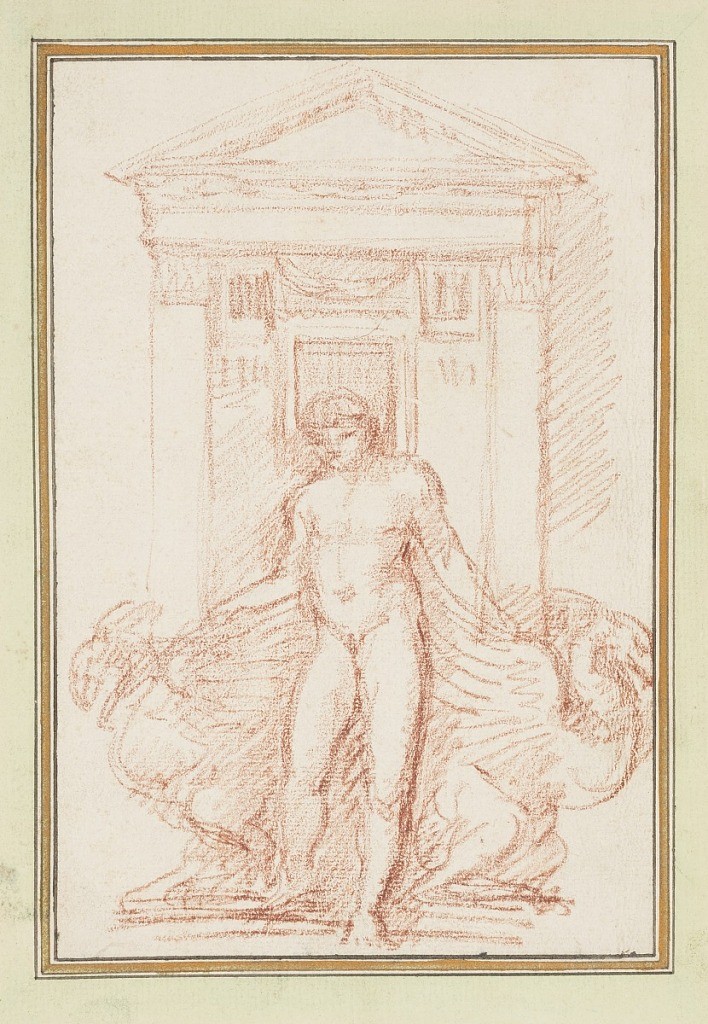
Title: Doorway with nude figure and winged creatures
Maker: Jean-Robert Ango, French, active in Rome 1759 –1770, d. 1773
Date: ca. 1759–70
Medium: Red chalk on paper
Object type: Drawing
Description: Doorway with columns and pediment in background. In foreground, nude male figure with hands resting on fantastical winged creatures that face outward.